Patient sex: M
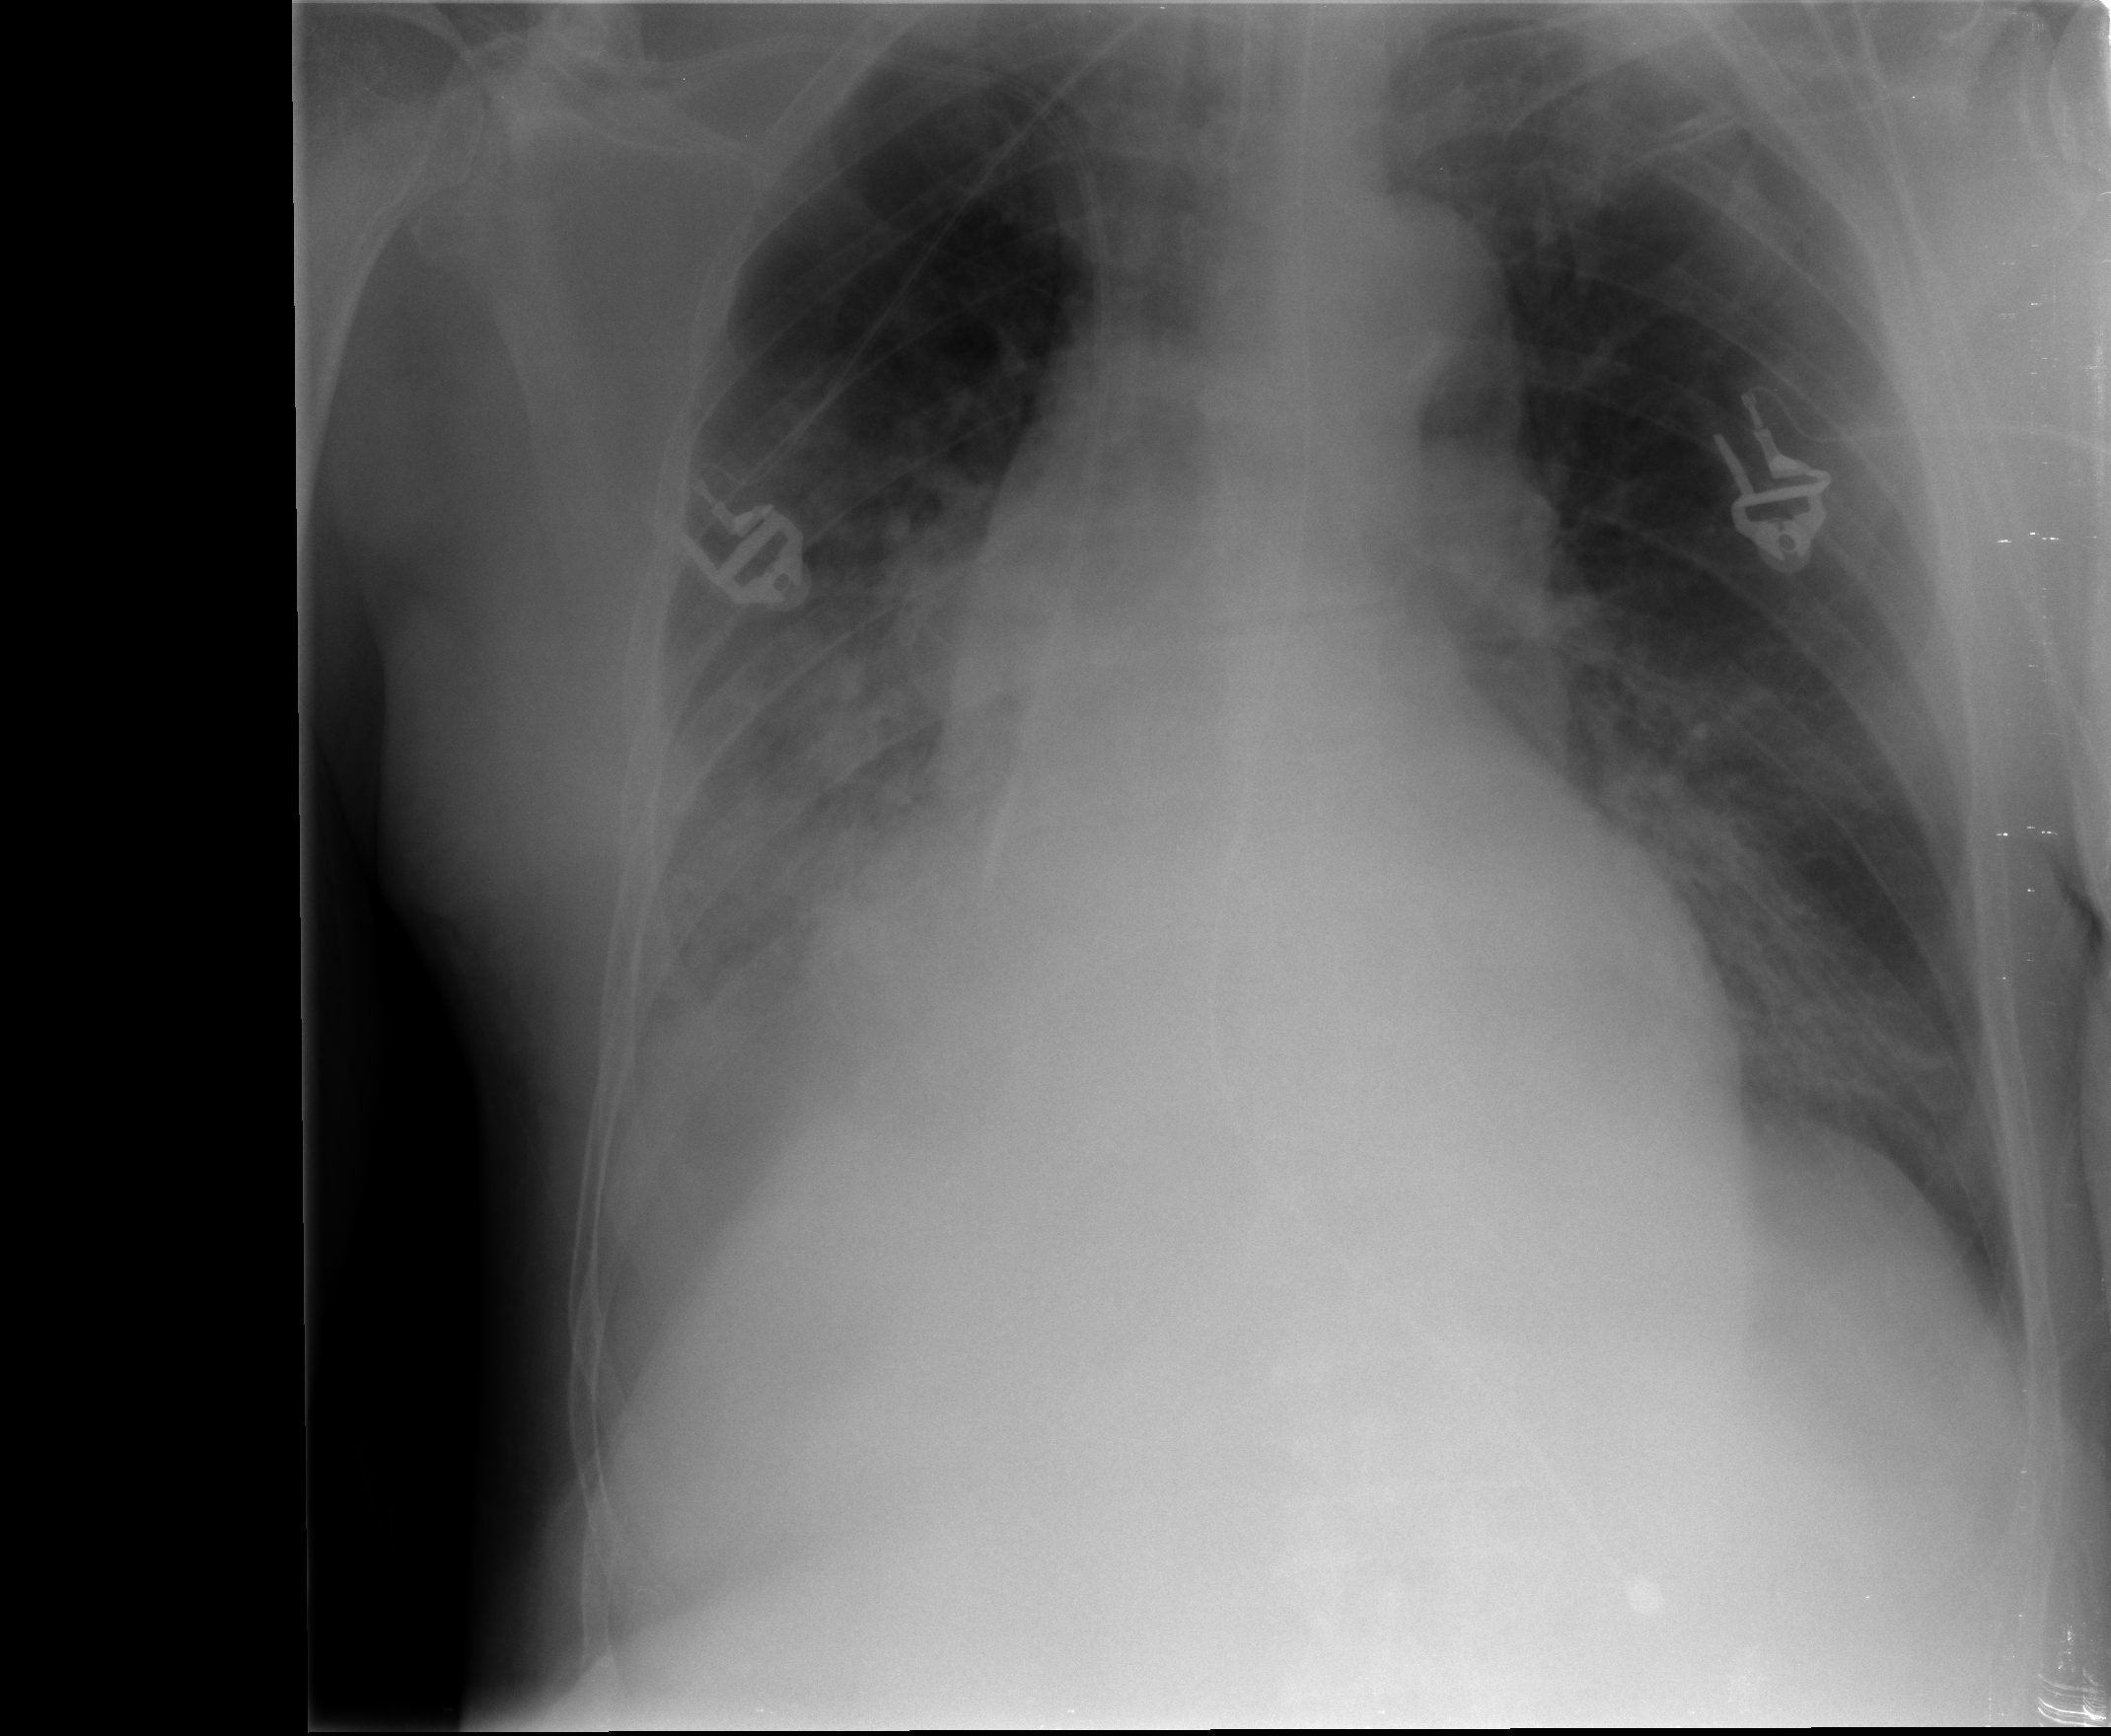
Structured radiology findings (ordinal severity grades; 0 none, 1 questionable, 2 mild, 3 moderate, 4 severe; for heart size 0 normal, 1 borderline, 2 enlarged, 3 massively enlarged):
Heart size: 0
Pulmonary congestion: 1
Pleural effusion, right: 2
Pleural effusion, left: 0
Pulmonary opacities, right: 3
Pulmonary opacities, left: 1
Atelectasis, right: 2
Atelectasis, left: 1